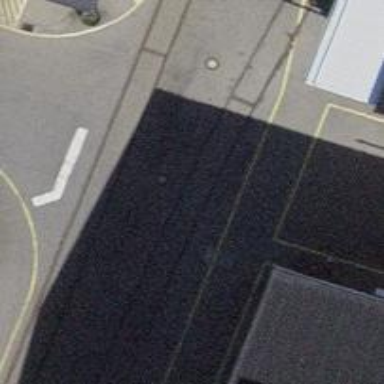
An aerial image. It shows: Railway level crossing.